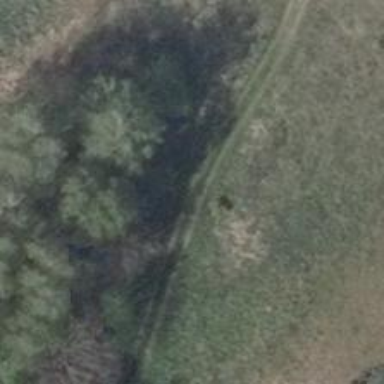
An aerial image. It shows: Compacted track with grade 4 tracktype.